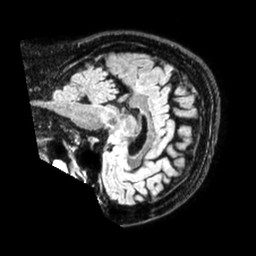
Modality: FLAIR
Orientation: sagittal
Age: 56
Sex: female
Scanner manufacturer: philips
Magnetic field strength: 1.5 T
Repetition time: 4.8 s
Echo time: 0.3364 s